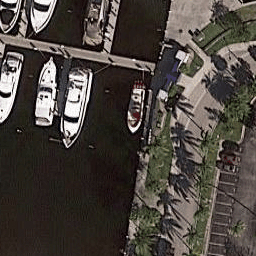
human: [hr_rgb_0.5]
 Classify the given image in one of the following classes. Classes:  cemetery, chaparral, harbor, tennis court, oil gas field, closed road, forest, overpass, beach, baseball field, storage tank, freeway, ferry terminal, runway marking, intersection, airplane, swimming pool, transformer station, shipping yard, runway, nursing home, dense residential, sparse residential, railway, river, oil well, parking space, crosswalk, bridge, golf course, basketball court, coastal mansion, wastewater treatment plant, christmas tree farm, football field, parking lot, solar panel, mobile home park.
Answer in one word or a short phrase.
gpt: harbor